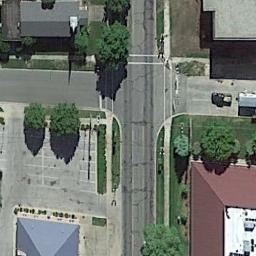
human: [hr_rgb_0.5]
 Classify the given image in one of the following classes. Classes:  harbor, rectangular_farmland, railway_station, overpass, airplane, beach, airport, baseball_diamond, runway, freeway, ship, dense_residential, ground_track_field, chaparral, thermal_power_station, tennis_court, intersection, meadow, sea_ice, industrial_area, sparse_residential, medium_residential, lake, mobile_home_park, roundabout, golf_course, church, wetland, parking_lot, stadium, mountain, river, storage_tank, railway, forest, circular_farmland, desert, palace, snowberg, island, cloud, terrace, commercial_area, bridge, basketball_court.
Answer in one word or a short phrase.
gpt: intersection